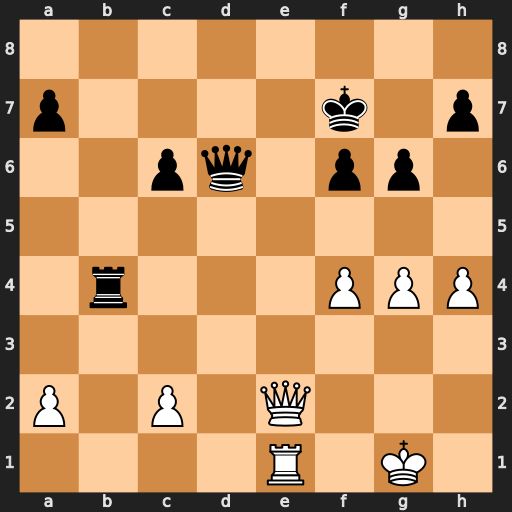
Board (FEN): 8/p4k1p/2pq1pp1/8/1r3PPP/8/P1P1Q3/4R1K1
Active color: w
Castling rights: -
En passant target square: -
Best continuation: Qe8+ Kg7 Re7+ Qxe7 Qxe7+